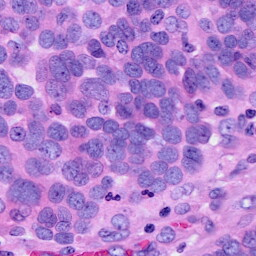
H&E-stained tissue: Ovarian